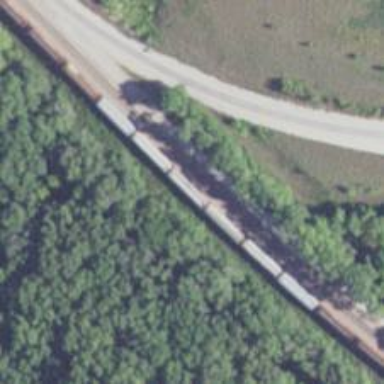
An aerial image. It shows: Railway siding with rails.